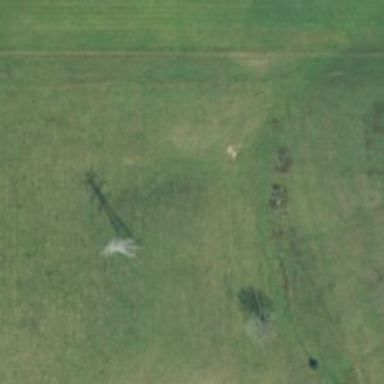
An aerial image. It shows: Lattice structure tower.